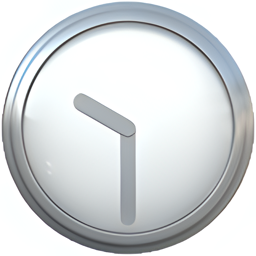
Name: clock face ten thirty
Emoji: 🕥
Group: Travel & Places
Sub-group: time